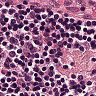
Metastatic tissue present: no